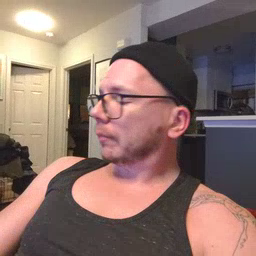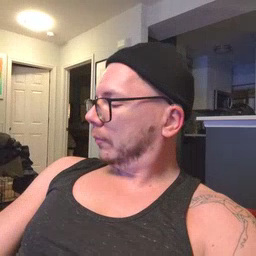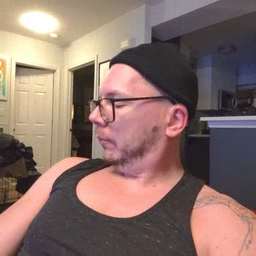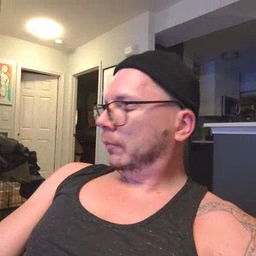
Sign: pig